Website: macys
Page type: delivery-shipping
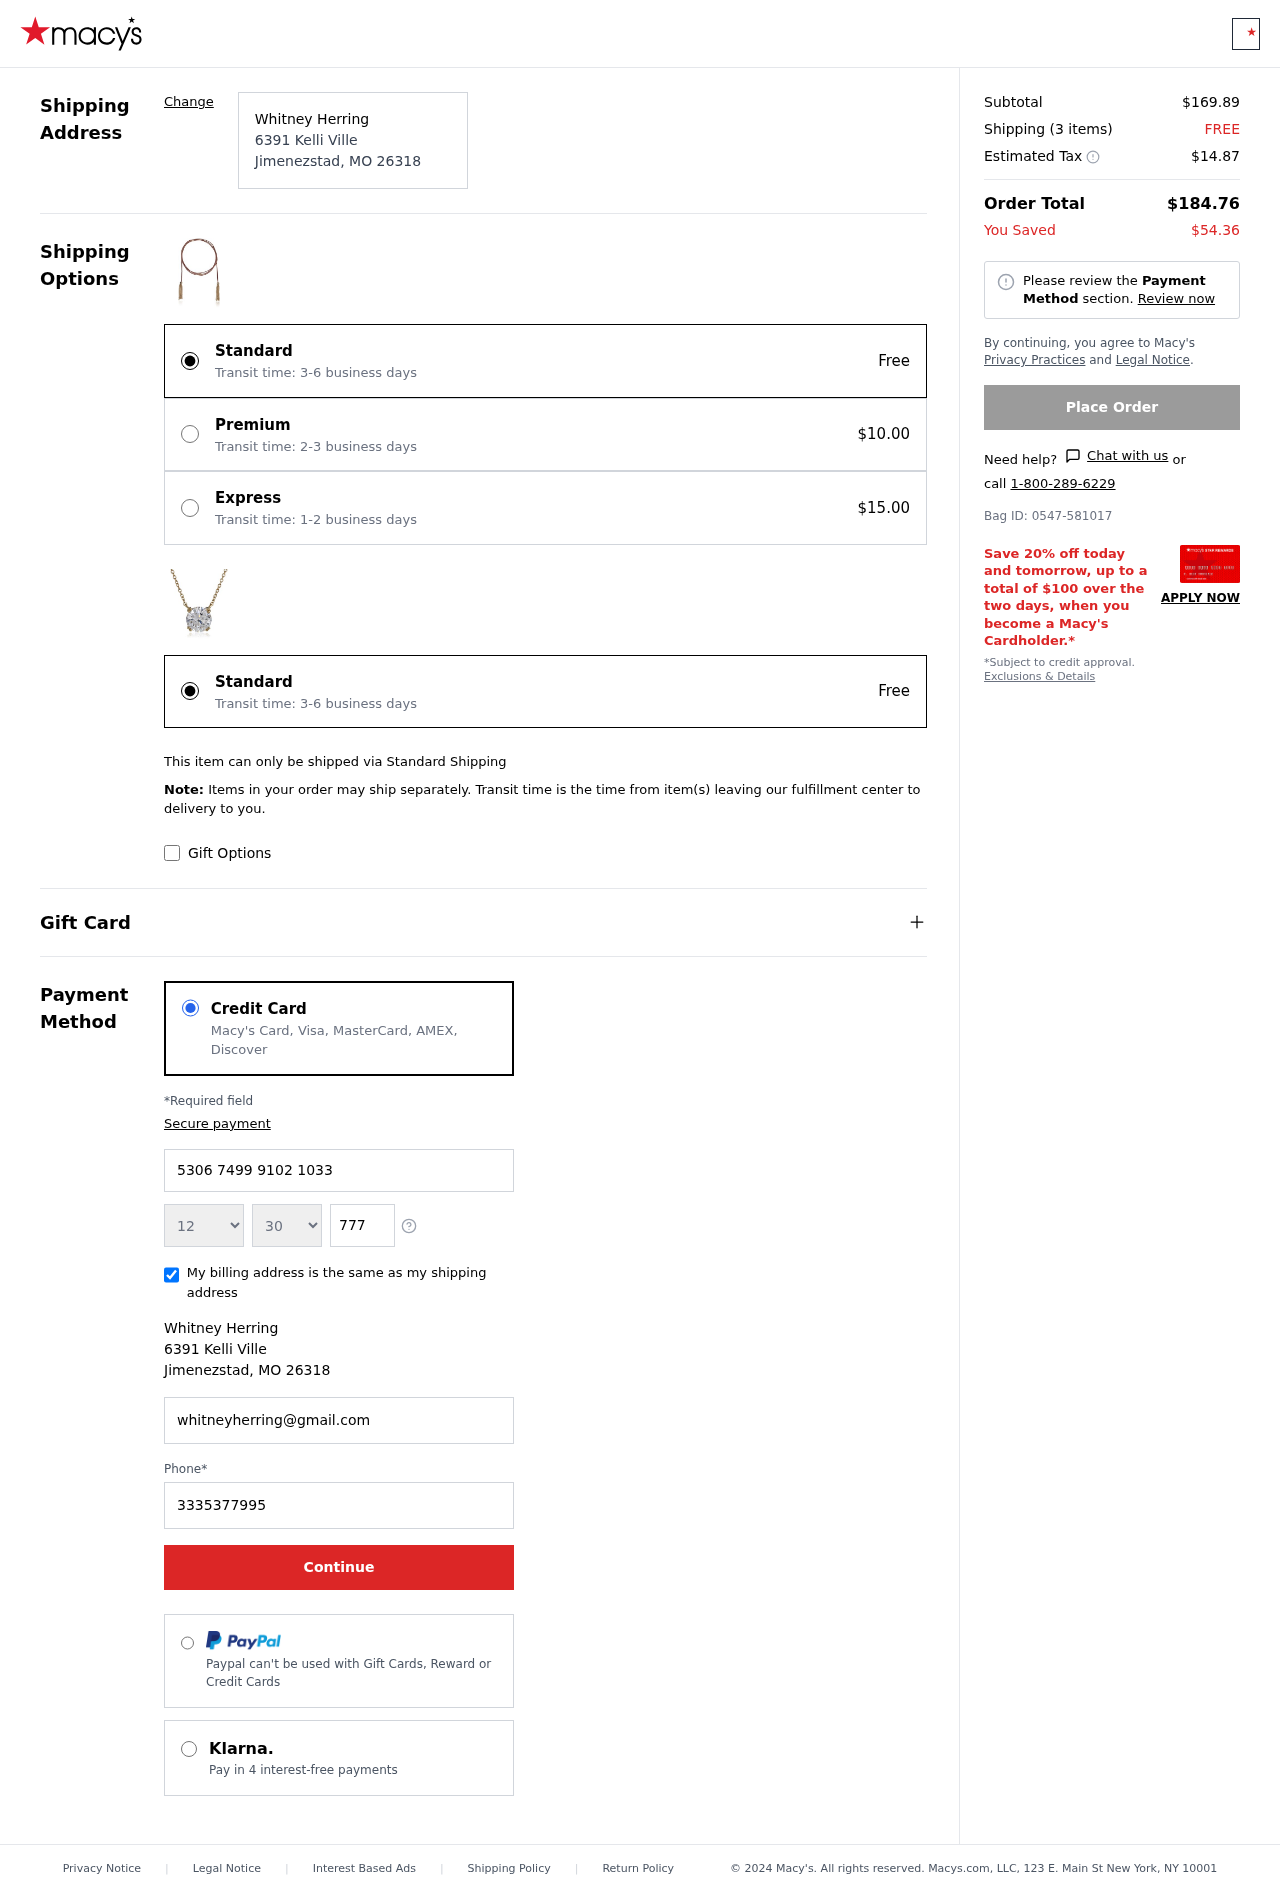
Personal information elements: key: PII_CARD_EXPIRY_MONTH
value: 12
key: PII_CARD_EXPIRY_YEAR
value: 30
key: PII_CITY
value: Jimenezstad
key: PII_CITY_STATE_ZIP
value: Jimenezstad, MO 26318
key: PII_FULLNAME
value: Whitney Herring
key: PII_POSTCODE
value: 26318
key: PII_STATE_ABBR
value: MO
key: PII_STREET
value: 6391 Kelli Ville
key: PII_CARD_NUMBER
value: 5306 7499 9102 1033
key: PII_CARD_CVV
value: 777
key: PII_EMAIL
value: whitneyherring@gmail.com
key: PII_PHONE
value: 3335377995
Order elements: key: ORDER_SUBTOTAL
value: $169.89
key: ORDER_NUM_ITEMS
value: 3
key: ORDER_SHIPPING_COST
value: FREE
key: ORDER_TAX
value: $14.87
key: ORDER_TOTAL
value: $184.76
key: ORDER_SAVINGS
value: $54.36
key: ORDER_BAG_ID
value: Bag ID: 0547-581017